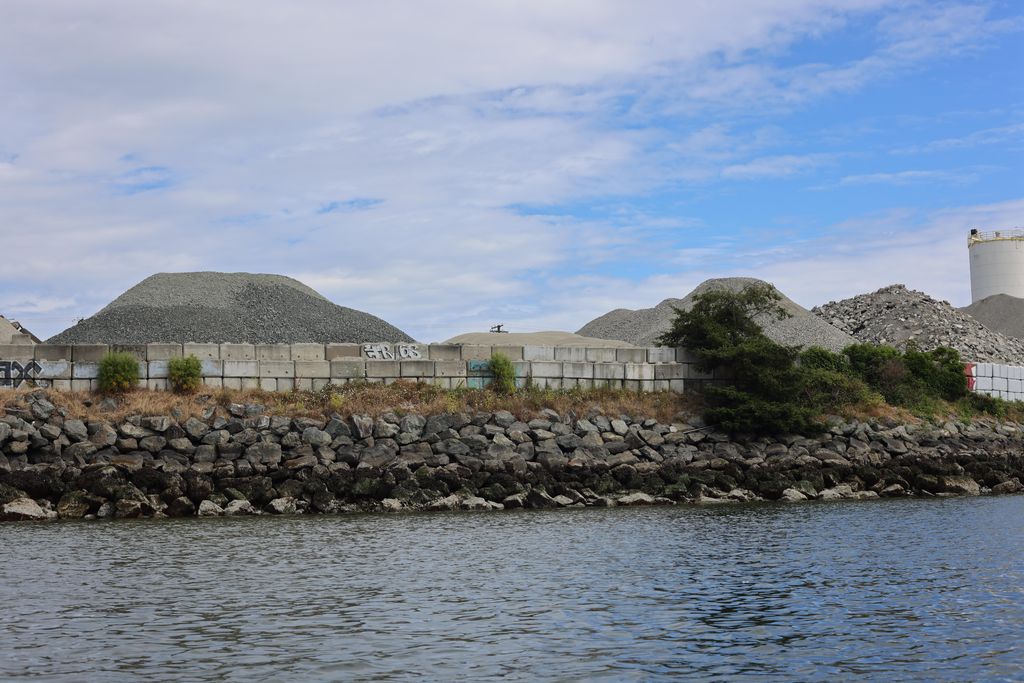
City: victoria